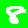
Digit: 8